Question: I made an application which renders skybox and particles over it. I want to add some effects and i need to use framebuffers to render skybox, particles color, depth and position to separate textures. Then i want to use simple shader to use values from these textures and mix them in a proper way. I wrote helper classes for textures, framebuffers and screen quad (simple rectangle to render) but unfortunately - nothing renders when i try to use it.
When binding framebuffers is commented out, my scene looks like this:

Modifying shader shows that depth and position values are calculated properly. Therefore problem lays in texture and framebuffers way of using. Time for some code:
Framebuffer helper class (only important methods):
'''
void Framebuffer::init(){
// unbind all textures from openGL
glBindTexture(GL_TEXTURE_2D, 0);
glGenFramebuffers(1, &framebuffer);
}
void Framebuffer::bind(){
glBindFramebuffer(GL_FRAMEBUFFER, framebuffer);
}
void Framebuffer::unbind(){
glBindFramebuffer(GL_FRAMEBUFFER, 0);
}
void Framebuffer::attachTexture(GLuint texture, GLenum attachmentType){
glBindTexture(GL_TEXTURE_2D, texture);
glFramebufferTexture(GL_FRAMEBUFFER, attachmentType, texture, 0);
}
void Framebuffer::drawBuffers(GLsizei n, const GLenum *buffers){
glDrawBuffers(n, buffers);
}
'''
Texture helper class:
'''
void Texture::init(GLuint windowWidth, GLuint windowHeight, GLint internalFormat, GLenum format, GLenum type){
glActiveTexture(GL_TEXTURE0);
glGenTextures(1, &texture);
glBindTexture(GL_TEXTURE_2D, texture);
glTexParameterf(GL_TEXTURE_2D, GL_TEXTURE_MIN_FILTER, GL_LINEAR);
glTexParameterf(GL_TEXTURE_2D, GL_TEXTURE_MAG_FILTER, GL_LINEAR);
glTexParameterf(GL_TEXTURE_2D, GL_TEXTURE_WRAP_S, GL_CLAMP_TO_EDGE);
glTexParameterf(GL_TEXTURE_2D, GL_TEXTURE_WRAP_T, GL_CLAMP_TO_EDGE);
glTexImage2D( GL_TEXTURE_2D, 0, internalFormat , windowWidth, windowHeight, 0, format, type, 0);
glBindTexture(GL_TEXTURE_2D, 0);
}
void Texture::bind(){
glBindTexture(GL_TEXTURE_2D, texture);
}
void Texture::unbind(){
glBindTexture(GL_TEXTURE_2D, 0);
}
GLuint Texture::getId(){
return texture;
}
'''
ScreenQuad class:
'''
void ScreenQuad::init(void){
vao.createVAO();
vao.bindVAO();
vbo.createVBO();
vbo.addData(vertices, 8*sizeof(GLfloat));
vbo.bindVBO(GL_ARRAY_BUFFER);
vbo.uploadDataToGPU(GL_STATIC_DRAW);
glVertexAttribPointer((GLuint)3, 2, GL_FLOAT, GL_FALSE, 0, NULL);
loadShaders("shaders/basicPostShader.vp", "shaders/basicPostShader.fp");
}
void ScreenQuad::loadShaders(string vsPath, string fsPath){
shaderProgram.createProgram();
shaderProgram.loadVertexShader(vsPath);
shaderProgram.loadFragmentShader(fsPath);
glBindAttribLocation(shaderProgram.getProgramID(), 3, "v_coord");
shaderProgram.linkProgram();
}
void ScreenQuad::draw(GLuint depthTexture, GLuint colorTexture, GLuint positionTexture, GLuint backgroundTexture){
shaderProgram.bindProgram();
glEnable(GL_TEXTURE_2D);
glActiveTexture(GL_TEXTURE0);
glBindTexture(GL_TEXTURE_2D, depthTexture);
shaderProgram.setUniform("u_depthtex", 0);
glActiveTexture(GL_TEXTURE1);
glBindTexture(GL_TEXTURE_2D, colorTexture);
shaderProgram.setUniform("u_colortex", 1);
glActiveTexture(GL_TEXTURE2);
glBindTexture(GL_TEXTURE_2D, positionTexture);
shaderProgram.setUniform("u_positiontex", 2);
glActiveTexture(GL_TEXTURE3);
glBindTexture(GL_TEXTURE_2D, backgroundTexture);
shaderProgram.setUniform("u_backgroundtex", 3);
glEnableVertexAttribArray(3);
vbo.bindVBO();
glDrawArrays(GL_TRIANGLE_STRIP, 0, 4);
vbo.unbindVBO();
glDisableVertexAttribArray(3);
shaderProgram.unbindProgram();
}
'''
and methods for initialization and rendering scene:
'''
void OpenGLContext::setupScene(void) {
glClearColor(0.4f, 0.6f, 0.9f, 1.0f);
//FRAMEBUFFERS:
skyboxFramebuffer.init();
skyboxTexture.init(windowWidth, windowHeight, GL_RGBA32F, GL_RGBA, GL_FLOAT);
skyboxFramebuffer.bind();
skyboxFramebuffer.attachTexture(skyboxTexture.getId(), GL_COLOR_ATTACHMENT0);
const GLenum skyboxDrawBuffers[1] = { GL_COLOR_ATTACHMENT0};
skyboxFramebuffer.drawBuffers(1, skyboxDrawBuffers);
skyboxFramebuffer.validate();
skyboxFramebuffer.unbind();
mainFramebuffer.init();
mainColorTexture.init(windowWidth, windowHeight, GL_RGBA32F, GL_RGBA, GL_FLOAT);
mainPositionTexture.init(windowWidth, windowHeight, GL_RGBA32F, GL_RGBA, GL_FLOAT);
mainDepthTexture.init(windowWidth, windowHeight, GL_DEPTH_COMPONENT, GL_DEPTH_COMPONENT, GL_FLOAT);
mainFramebuffer.bind();
mainFramebuffer.attachTexture(mainColorTexture.getId(), GL_COLOR_ATTACHMENT0);
mainFramebuffer.attachTexture(mainPositionTexture.getId(), GL_COLOR_ATTACHMENT1);
mainFramebuffer.attachTexture(mainDepthTexture.getId(), GL_DEPTH_ATTACHMENT);
const GLenum mainDrawBuffers[2] = { GL_COLOR_ATTACHMENT0, GL_COLOR_ATTACHMENT1};
mainFramebuffer.drawBuffers(2, mainDrawBuffers);
mainFramebuffer.validate();
mainFramebuffer.unbind();
//SKYBOX:
skybox->init("resources/skybox/default/",
"pos_x.tga",
"neg_x.tga",
"pos_y.tga",
"neg_y.tga",
"pos_z.tga",
"neg_z.tga");
//PARTICLES:
particles->init(scene);
//SCREENQUAD:
screenQuad.init();
}
void OpenGLContext::renderScene() {
glfwGetFramebufferSize(window, &windowWidth, &windowHeight);
glViewport(0, 0, windowWidth, windowHeight);
glClear(GL_COLOR_BUFFER_BIT | GL_DEPTH_BUFFER_BIT | GL_STENCIL_BUFFER_BIT);
fpsCounter->calcFPS(1.0, windowName);
if(mode==INPUT_ENABLED_MODE){
updateInputs();
}
projectionMatrix = controls->getProjectionMatrix();
viewMatrix = controls->getViewMatrix();
modelMatrix = glm::mat4(1.0f);
glm::mat4 mvpMatrix = projectionMatrix*viewMatrix*modelMatrix;
//SKYBOX:
skyboxFramebuffer.bind();
skybox->render(mvpMatrix);
skyboxFramebuffer.unbind();
//PARTICLES:
if(scene->tryLockScene()){
if(scene->isSceneUpdated()){
particles->updateParticlesPosition(scene);
scene->setSceneUpdated(false);
}
scene->unlockScene();
}
mainFramebuffer.bind();
particles->draw(modelMatrix, viewMatrix, projectionMatrix);
mainFramebuffer.unbind();
//SCREENQUAD:
screenQuad.draw(mainDepthTexture.getId(), mainColorTexture.getId(), mainPositionTexture.getId(), skyboxTexture.getId());
glfwSwapBuffers(window);
glfwPollEvents();
}
'''
plus screenQuad shaders:
vertex:
'''
#version 430
layout (location = 3) in vec2 v_coord;
layout (binding = 0) uniform sampler2D u_depthtex;
layout (binding = 1) uniform sampler2D u_colortex;
layout (binding = 2) uniform sampler2D u_positiontex;
layout (binding = 3) uniform sampler2D u_backgroundtex;
out vec2 fs_texcoord;
void main(void) {
gl_Position = vec4(v_coord, 0.0, 1.0);
fs_texcoord = (v_coord + 1.0) / 2.0;
}
'''
and fragment:
'''
#version 430
layout (binding = 0) uniform sampler2D u_depthtex;
layout (binding = 1) uniform sampler2D u_colortex;
layout (binding = 2) uniform sampler2D u_positiontex;
layout (binding = 3) uniform sampler2D u_backgroundtex;
layout (location = 0) out vec4 out_Color;
in vec2 fs_texcoord;
void main(void) {
float exp_depth = texture(u_depthtex,fs_texcoord).r;
if(exp_depth>0.99f){
out_Color = vec4(texture(u_backgroundtex,fs_texcoord).xyz,1.0f);
return;
}
out_Color = vec4(texture(u_colortex,fs_texcoord).xyz, 1.0f);
}
'''
Shader helper classes, vao and vbo helper classes are fine for sure. No errors occurs in logs.
UPDATE:
particles vertex shader:
'''
#version 430
uniform mat4x4 modelViewMatrix;
uniform mat4x4 projectionMatrix;
uniform float pointRadius; // point size in world space
uniform float pointScale; // scale to calculate size in pixels
layout (location = 0) in vec3 in_Position;
layout (location = 1) in vec4 in_Color;
out vec3 fs_PosEye;
out vec4 fs_Position;
out vec4 fs_Color;
void main(void) {
vec3 posEye = (modelViewMatrix * vec4(in_Position.xyz, 1.0f)).xyz;
float dist = length(posEye);
gl_PointSize = pointRadius * (pointScale/dist);
fs_PosEye = posEye;
fs_Position = modelViewMatrix * vec4(in_Position.xyz, 1.0f);
fs_Color = in_Color;
gl_Position = projectionMatrix * modelViewMatrix * vec4(in_Position.xyz, 1.0f);
}
'''
fragment shader:
'''
#version 430
uniform mat4x4 modelViewMatrix;
uniform mat4x4 projectionMatrix;
uniform float pointRadius; // point size in world space
uniform float pointScale; // scale to calculate size in pixels
in vec4 fs_Position;
in vec3 fs_PosEye;
in vec4 fs_Color;
layout (location = 0) out vec4 out_Color;
layout (location = 1) out vec4 out_Position;
void main(void)
{
// calculate normal from texture coordinates
vec3 normal;
normal.xy = gl_PointCoord.xy*vec2(2.0, -2.0) + vec2(-1.0, 1.0);
float r = dot(normal.xy, normal.xy);
if(r>1.0)
discard;
normal.z = sqrt(1.0-r);
//calculate depth
vec4 pixelPos = vec4(fs_PosEye + normalize(normal)*pointRadius,1.0f);
vec4 clipSpacePos = projectionMatrix * pixelPos;
gl_FragDepth = (clipSpacePos.z / clipSpacePos.w);
out_Color = fs_Color;
out_Position = pixelPos;
}
'''
and Particles.draw() method:
'''
void CParticles::draw(glm::mat4 modelMatrix, glm::mat4 viewMatrix, glm::mat4 projectionMatrix){
shaderProgram.bindProgram();
glm::mat4 modelViewMatrix = viewMatrix*modelMatrix;
shaderProgram.setUniform("projectionMatrix", &projectionMatrix);
shaderProgram.setUniform("modelViewMatrix", &modelViewMatrix);
shaderProgram.setUniform("pointRadius", &pointRadius);
shaderProgram.setUniform("pointScale", &pointScale);
glPointParameteri(GL_POINT_SPRITE_COORD_ORIGIN, GL_LOWER_LEFT);
glEnable(GL_POINT_SPRITE);
glEnable(GL_PROGRAM_POINT_SIZE);
glDepthMask(GL_TRUE);
glEnable(GL_DEPTH_TEST);
glEnableVertexAttribArray(0);
glEnableVertexAttribArray(1);
glDrawArrays(GL_POINTS, 0, n);
glDisableVertexAttribArray(0);
glDisableVertexAttribArray(1);
glDisable(GL_PROGRAM_POINT_SIZE);
glDisable(GL_POINT_SPRITE);
shaderProgram.unbindProgram();
}
'''
UPDATE2:
The problem is that textures filled by a particle shader are empty when I try to sample data from them in a screenQuad shader. Each depth, position and color texture samplers return zeros. I use same classes and same methods as with a skybox, but skybox texture works fine.
UPDATE3:
Random code changes showed me that if I comment line with attaching depth texture to framebuffer, particle color is finally passed to a texture and i can see it on a screen quad (but without any depth test. Red particles (drawed last) are always on the front).
I guess there is a problem with connecting particle shader with depth texture. But still I can't find an exact bug. I hope my sugestion will be helpful.
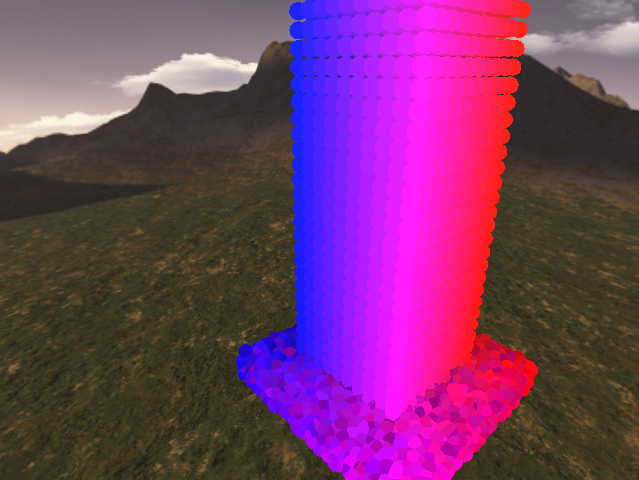
Answer: The problem was that 'glDepthMask()' was disabled when i invoked 'glClear(GL_COLOR_BUFFER_BIT | GL_DEPTH_BUFFER_BIT | GL_STENCIL_BUFFER_BIT);'.
It needs to be enabled in order to 'glClear(GL_DEPTH_BUFFER_BIT)' took any effect.
Plus I needed to add cleaning framebuffers in a proper way as well.